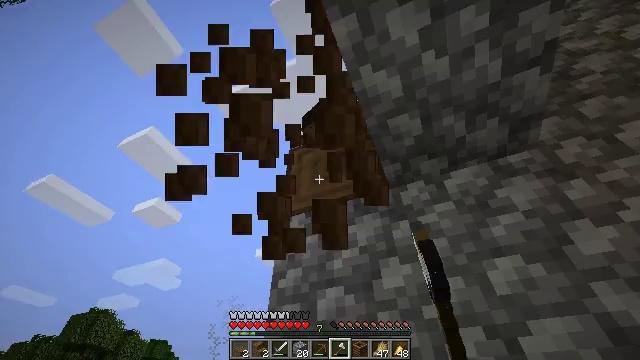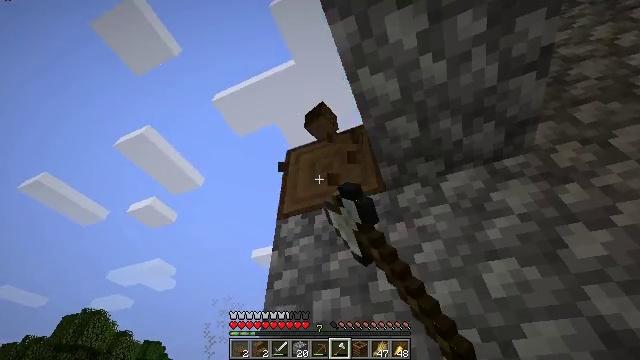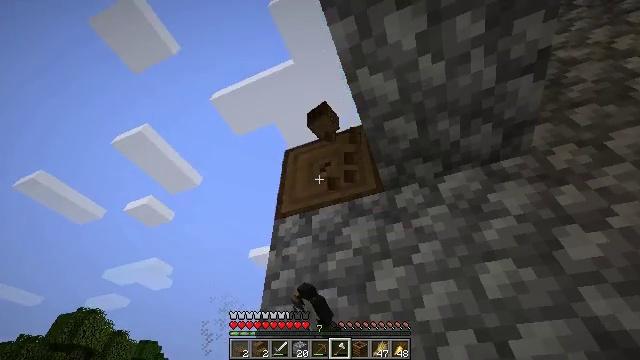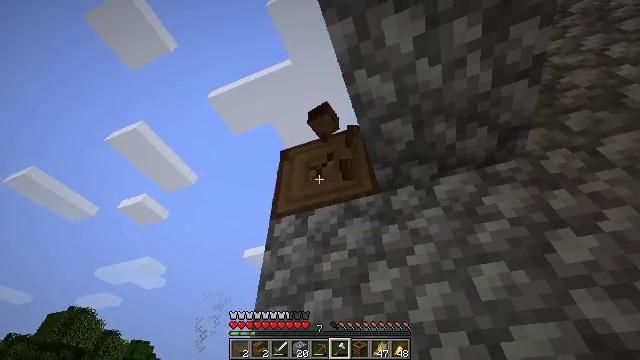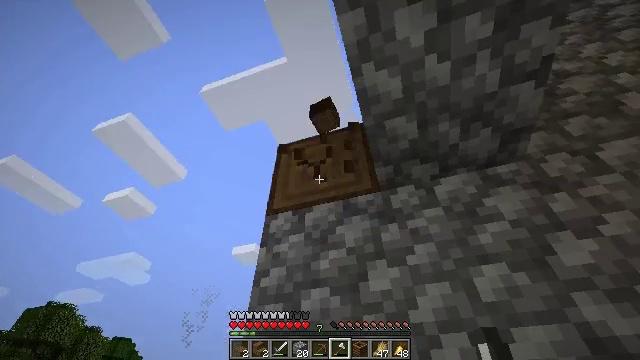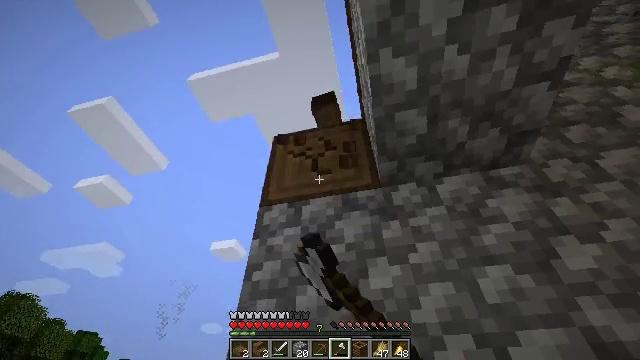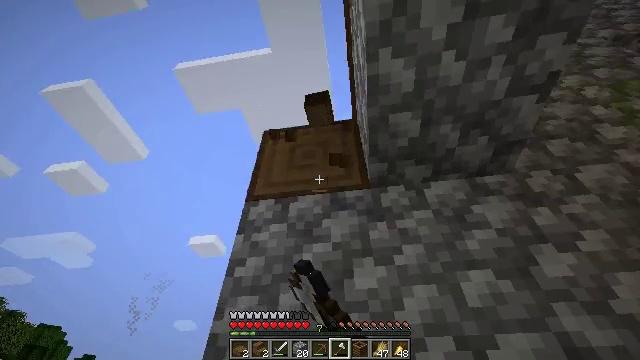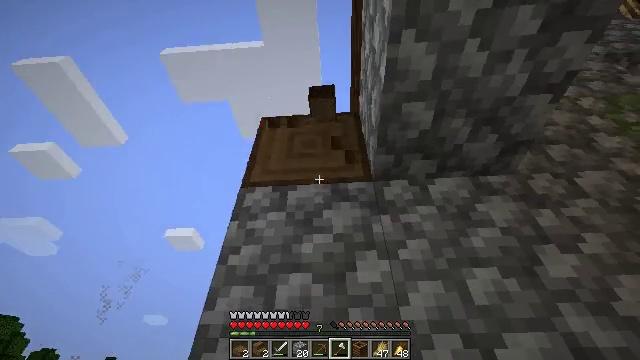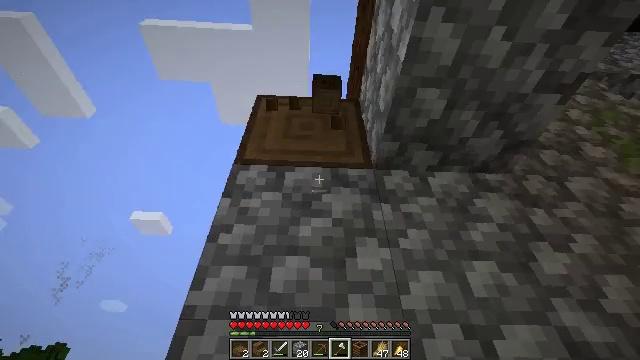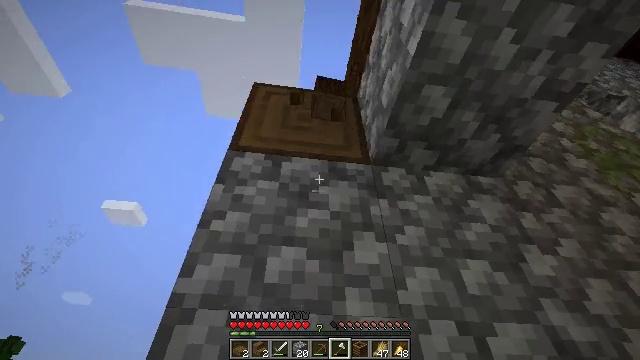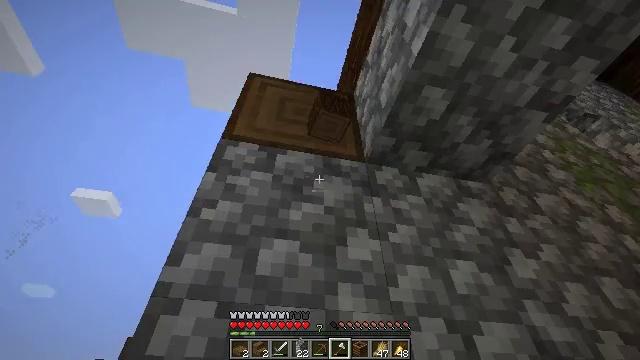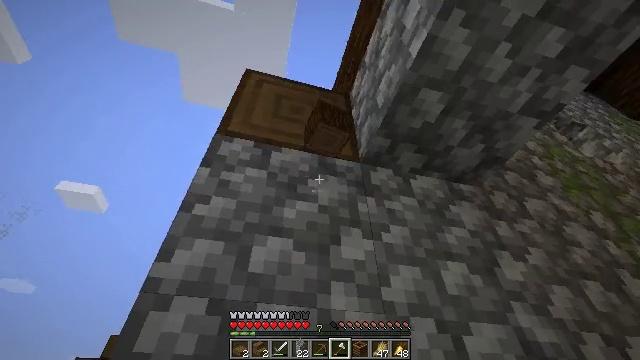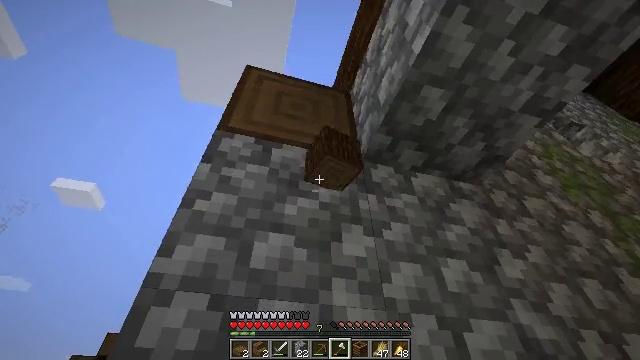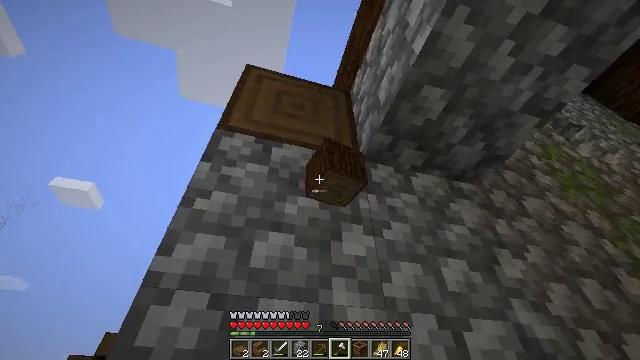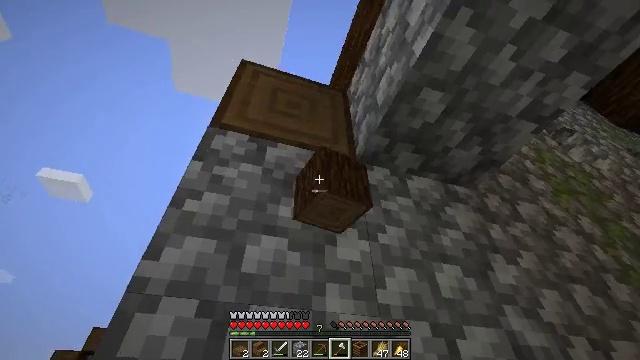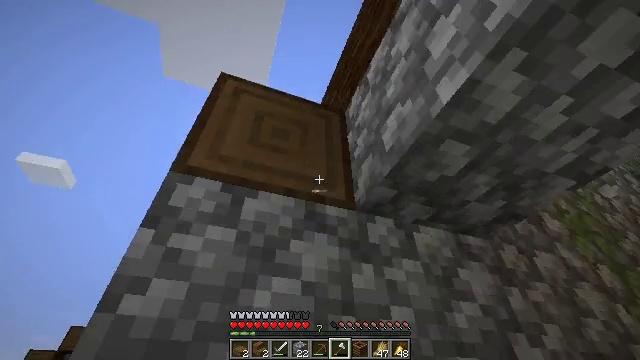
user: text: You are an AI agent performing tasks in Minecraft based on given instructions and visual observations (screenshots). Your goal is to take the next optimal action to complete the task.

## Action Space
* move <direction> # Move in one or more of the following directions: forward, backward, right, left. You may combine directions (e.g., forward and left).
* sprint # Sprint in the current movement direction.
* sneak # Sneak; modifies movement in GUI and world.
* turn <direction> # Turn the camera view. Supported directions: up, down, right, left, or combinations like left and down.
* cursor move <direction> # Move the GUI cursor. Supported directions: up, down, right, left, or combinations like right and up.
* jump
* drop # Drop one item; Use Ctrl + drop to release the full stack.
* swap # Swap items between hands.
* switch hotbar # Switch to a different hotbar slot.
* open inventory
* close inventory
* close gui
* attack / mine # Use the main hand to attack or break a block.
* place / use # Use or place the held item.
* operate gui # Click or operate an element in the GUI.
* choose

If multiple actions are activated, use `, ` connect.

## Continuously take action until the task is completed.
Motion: motion action
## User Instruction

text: Gather materials such as cobblestone.
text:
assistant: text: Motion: attack / mine
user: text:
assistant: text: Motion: attack / mine
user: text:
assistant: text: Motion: turn right, attack / mine
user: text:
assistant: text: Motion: move forward and move left, turn right, attack / mine
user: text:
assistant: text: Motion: move forward and move left, turn right, attack / mine
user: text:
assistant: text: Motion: move forward and move left, turn right
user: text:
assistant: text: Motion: move forward and move left, turn right
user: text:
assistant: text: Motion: turn right and down
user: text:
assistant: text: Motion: turn right
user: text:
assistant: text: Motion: turn right
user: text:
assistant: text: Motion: turn right
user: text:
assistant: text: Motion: no_op
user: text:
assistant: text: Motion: no_op
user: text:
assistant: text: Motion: turn right, jump
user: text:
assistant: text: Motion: turn right and down, jump
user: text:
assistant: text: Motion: turn right and down, jump
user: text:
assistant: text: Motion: turn right and down, jump
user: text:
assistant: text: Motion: turn right and down, jump
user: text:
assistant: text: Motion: turn right and down, jump
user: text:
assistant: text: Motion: turn right and down, jump
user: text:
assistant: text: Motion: turn right and down, jump
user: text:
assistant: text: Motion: turn right, jump
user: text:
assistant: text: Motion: turn right and down
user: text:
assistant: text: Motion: turn right and down
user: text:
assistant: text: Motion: move back, turn right and down
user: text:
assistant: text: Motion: move back, turn right and down
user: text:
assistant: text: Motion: move back, turn right and down
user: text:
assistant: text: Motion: move back, turn right
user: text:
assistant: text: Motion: move back
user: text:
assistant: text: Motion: move back